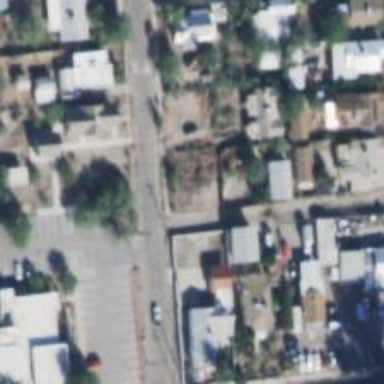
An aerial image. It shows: Alleyway designated as service road.